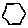
Label: hexagon